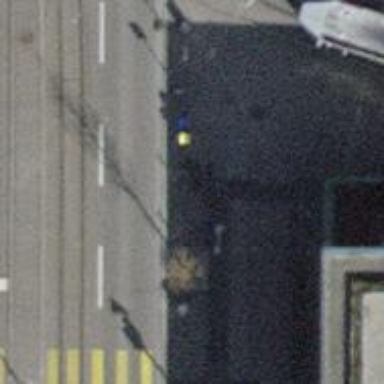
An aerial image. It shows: Bicycle parking area with bollards.